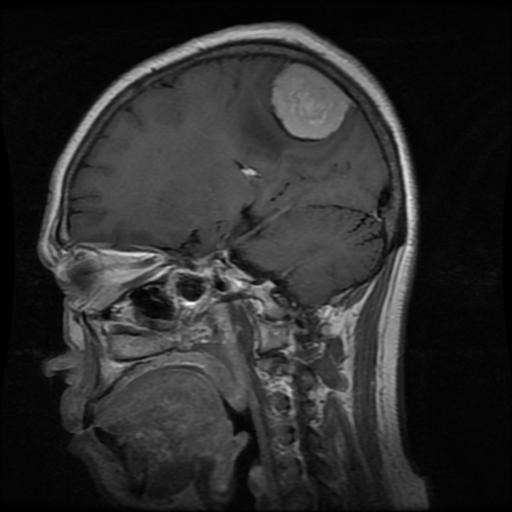
Label: meningioma